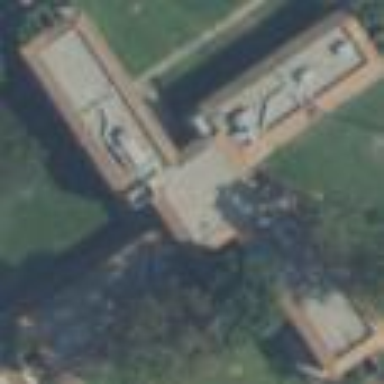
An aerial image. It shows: College building.